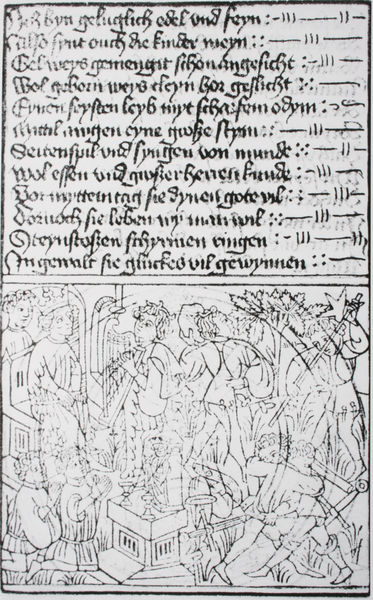
Titel: Baseler Holzschnitte, Solkinder
Standort: Schweinfurt
Institution: Bibliothek Otto Schäfer
Schlagwörter: baum, blätter, dunkel, kampf, mann, schatten, weiß, bäume, menschen, sitzen, stadt, bewegung, grau, hell, kleid, licht, männer, schwarz, skizze, stuhl, szene, tisch, zeichen, zeichnung, gebäude, haus, schloss, fest, leute, menge, tanz, alt, gelage, gericht, architektur, mensch, rahmen, sockel, stein, bild, kirche, haare, sitzend, innen, gesang, instrumente, musik, musiker, krone, kinder, pferd, engel, beine, holzschnitt, schrift, papier, rahmung, bogen, noten, knaben, grafik, graphik, linien, hof, treiben, rand, figuren, krieg, treppen, könig, thron, wein, inschrift, zahlen, deutsch, geländer, stufen, podest, striche, oben, unten, tusche, buch, orient, orientalisch, stern, linie, kontur, druck, sterne, druckgrafik, radierung, stich, kupfer, seite, illustration, schwert, text, buchstabe, buchstaben, knien, konturen, strich, beschriftung, quer, stiefel, herrscher, beten, gebet, entwurf, festmahl, viel, altar, buchdruck, buchseite, pergament, schnörkel, arabisch, gotisch, schreiben, halb, knieend, mittelalter, gedicht, schwart, eiche, plan, horizontal, tempel, zeilen, siegel, harfe, lyra, david, sternzeichen, leier, kelche, fraktur, quadrat, altdeutsch, handschrift, abbildung, beschreibung, lied, dokument, latein, wörter, urteil, kalender, buchmalerei, codex, index, minuskel, untertanen, recheck, salomon, gewonnen, reim, saul, mittelslter, mittelhochdeutsch, bänge, spielleute, sockjel, altaer